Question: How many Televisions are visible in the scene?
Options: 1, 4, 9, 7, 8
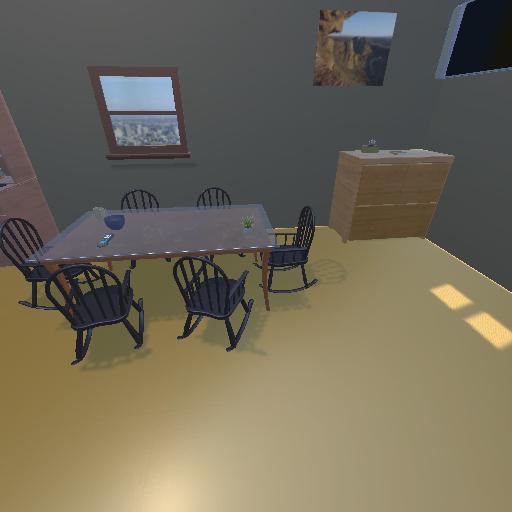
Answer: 1